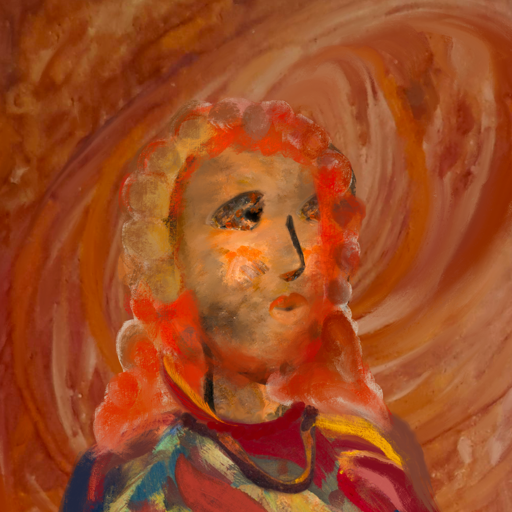
Background: Pious_Lady, Head And Neck Side: Gypsy_Queen, Face Side: Gypsy_Queen, Bust: Mother_And_Son_Son, Hair Side: Rupkatha, Head Accessory: Blank, Second Necklace: Comrade, Necklace: Pipe, Baby: Blank